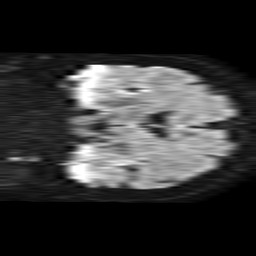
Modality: TRACE
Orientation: coronal
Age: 55
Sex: male
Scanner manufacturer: philips
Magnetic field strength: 1.5 T
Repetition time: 4.6 s
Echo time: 0.08941 s